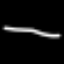
Label: line